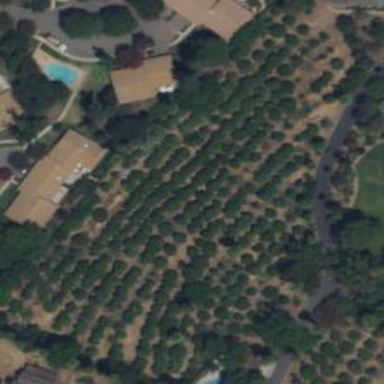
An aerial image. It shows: Orange orchard with rows of vibrant orange trees.